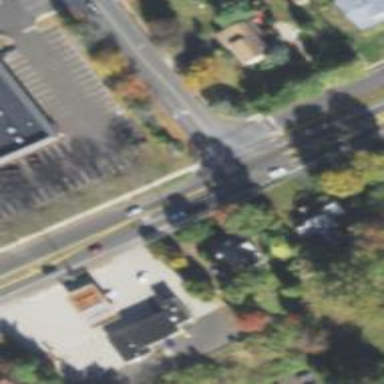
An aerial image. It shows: Residential road with sidewalk on the left side.